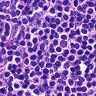
Metastatic tissue present: no